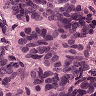
Metastatic tissue present: yes